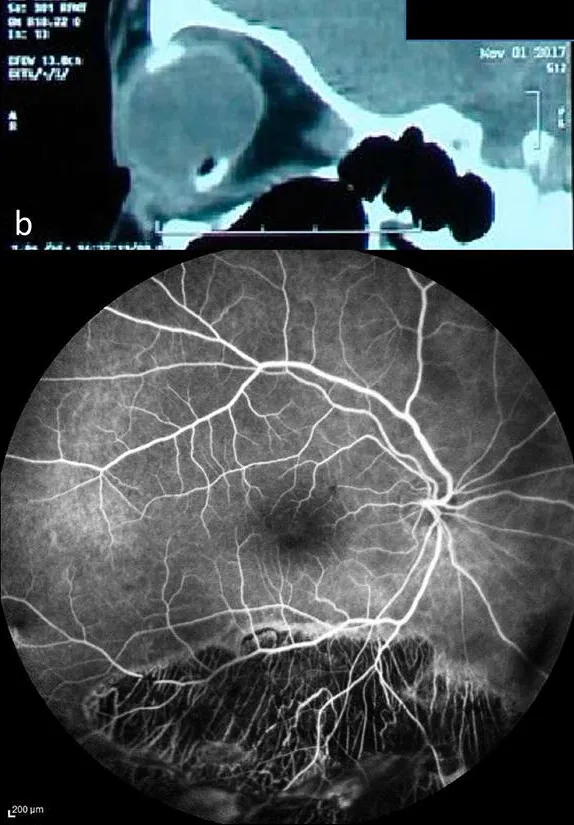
Case 1: a An intruded silicone sponge, partially covered with blood is seen in inferior vitreous cavity. Adjacent retina and choroid show extensive pigmentary and atrophic changes. C; Fluorescein angiography shows an extensive hypofluorescent area caused by severe chorioretinal atrophy in inferior retina.
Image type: ophthalmic_imaging (ophthalmic_angiography)